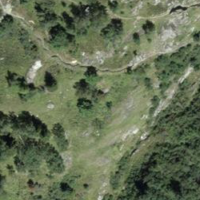
EUNIS habitat code: 26
Species observed at this site:
Papilio machaon
Boloria dia